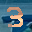
Label: 3